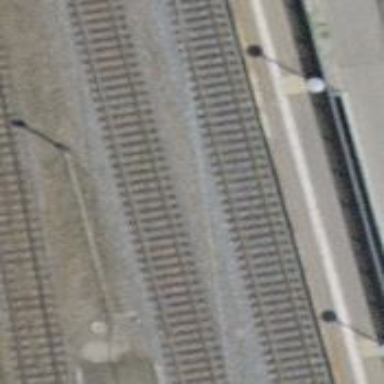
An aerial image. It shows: Single-track railway bridge with contact lines for electrification.